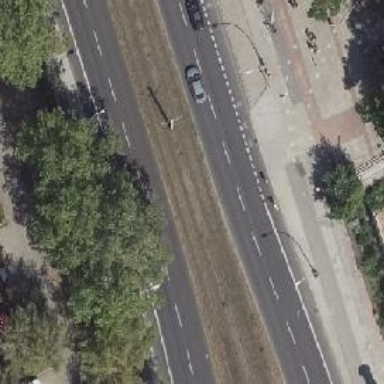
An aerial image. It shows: Secondary road with asphalt surface and lane markings. There is kerb separating the cycle lane on the right.